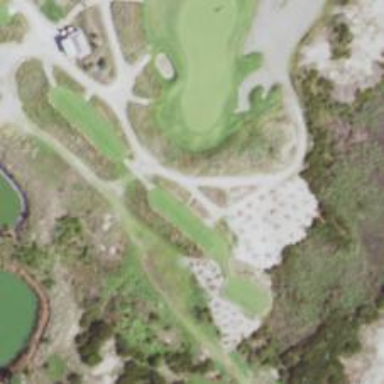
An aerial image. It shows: Pathway for golfing.